Field crop: maize
Growth stage: 1
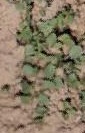
Species: convolvulus